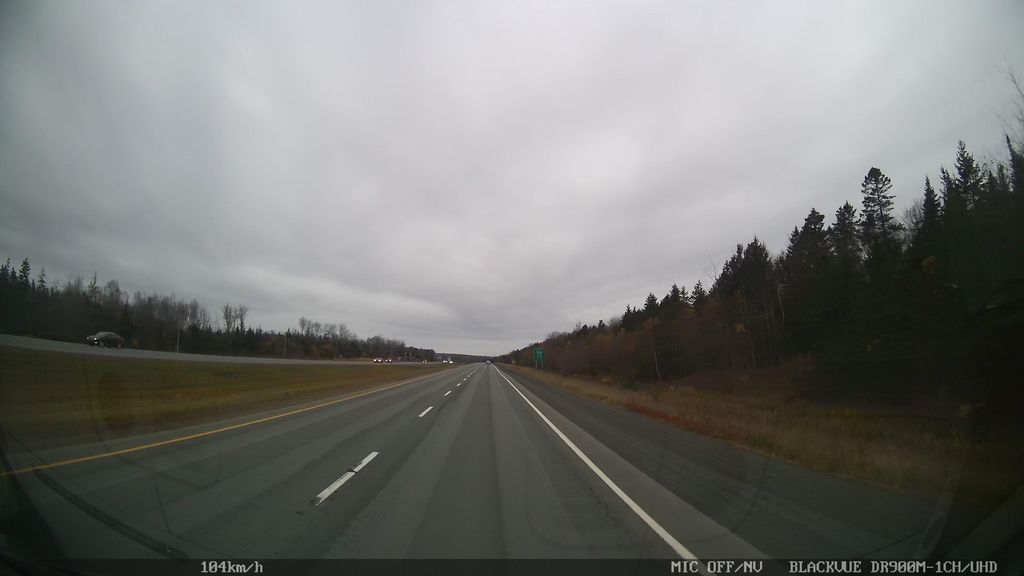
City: halifax